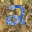
Label: 2